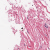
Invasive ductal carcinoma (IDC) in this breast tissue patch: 0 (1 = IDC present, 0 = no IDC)